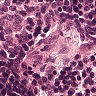
Metastatic tissue present: no